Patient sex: F
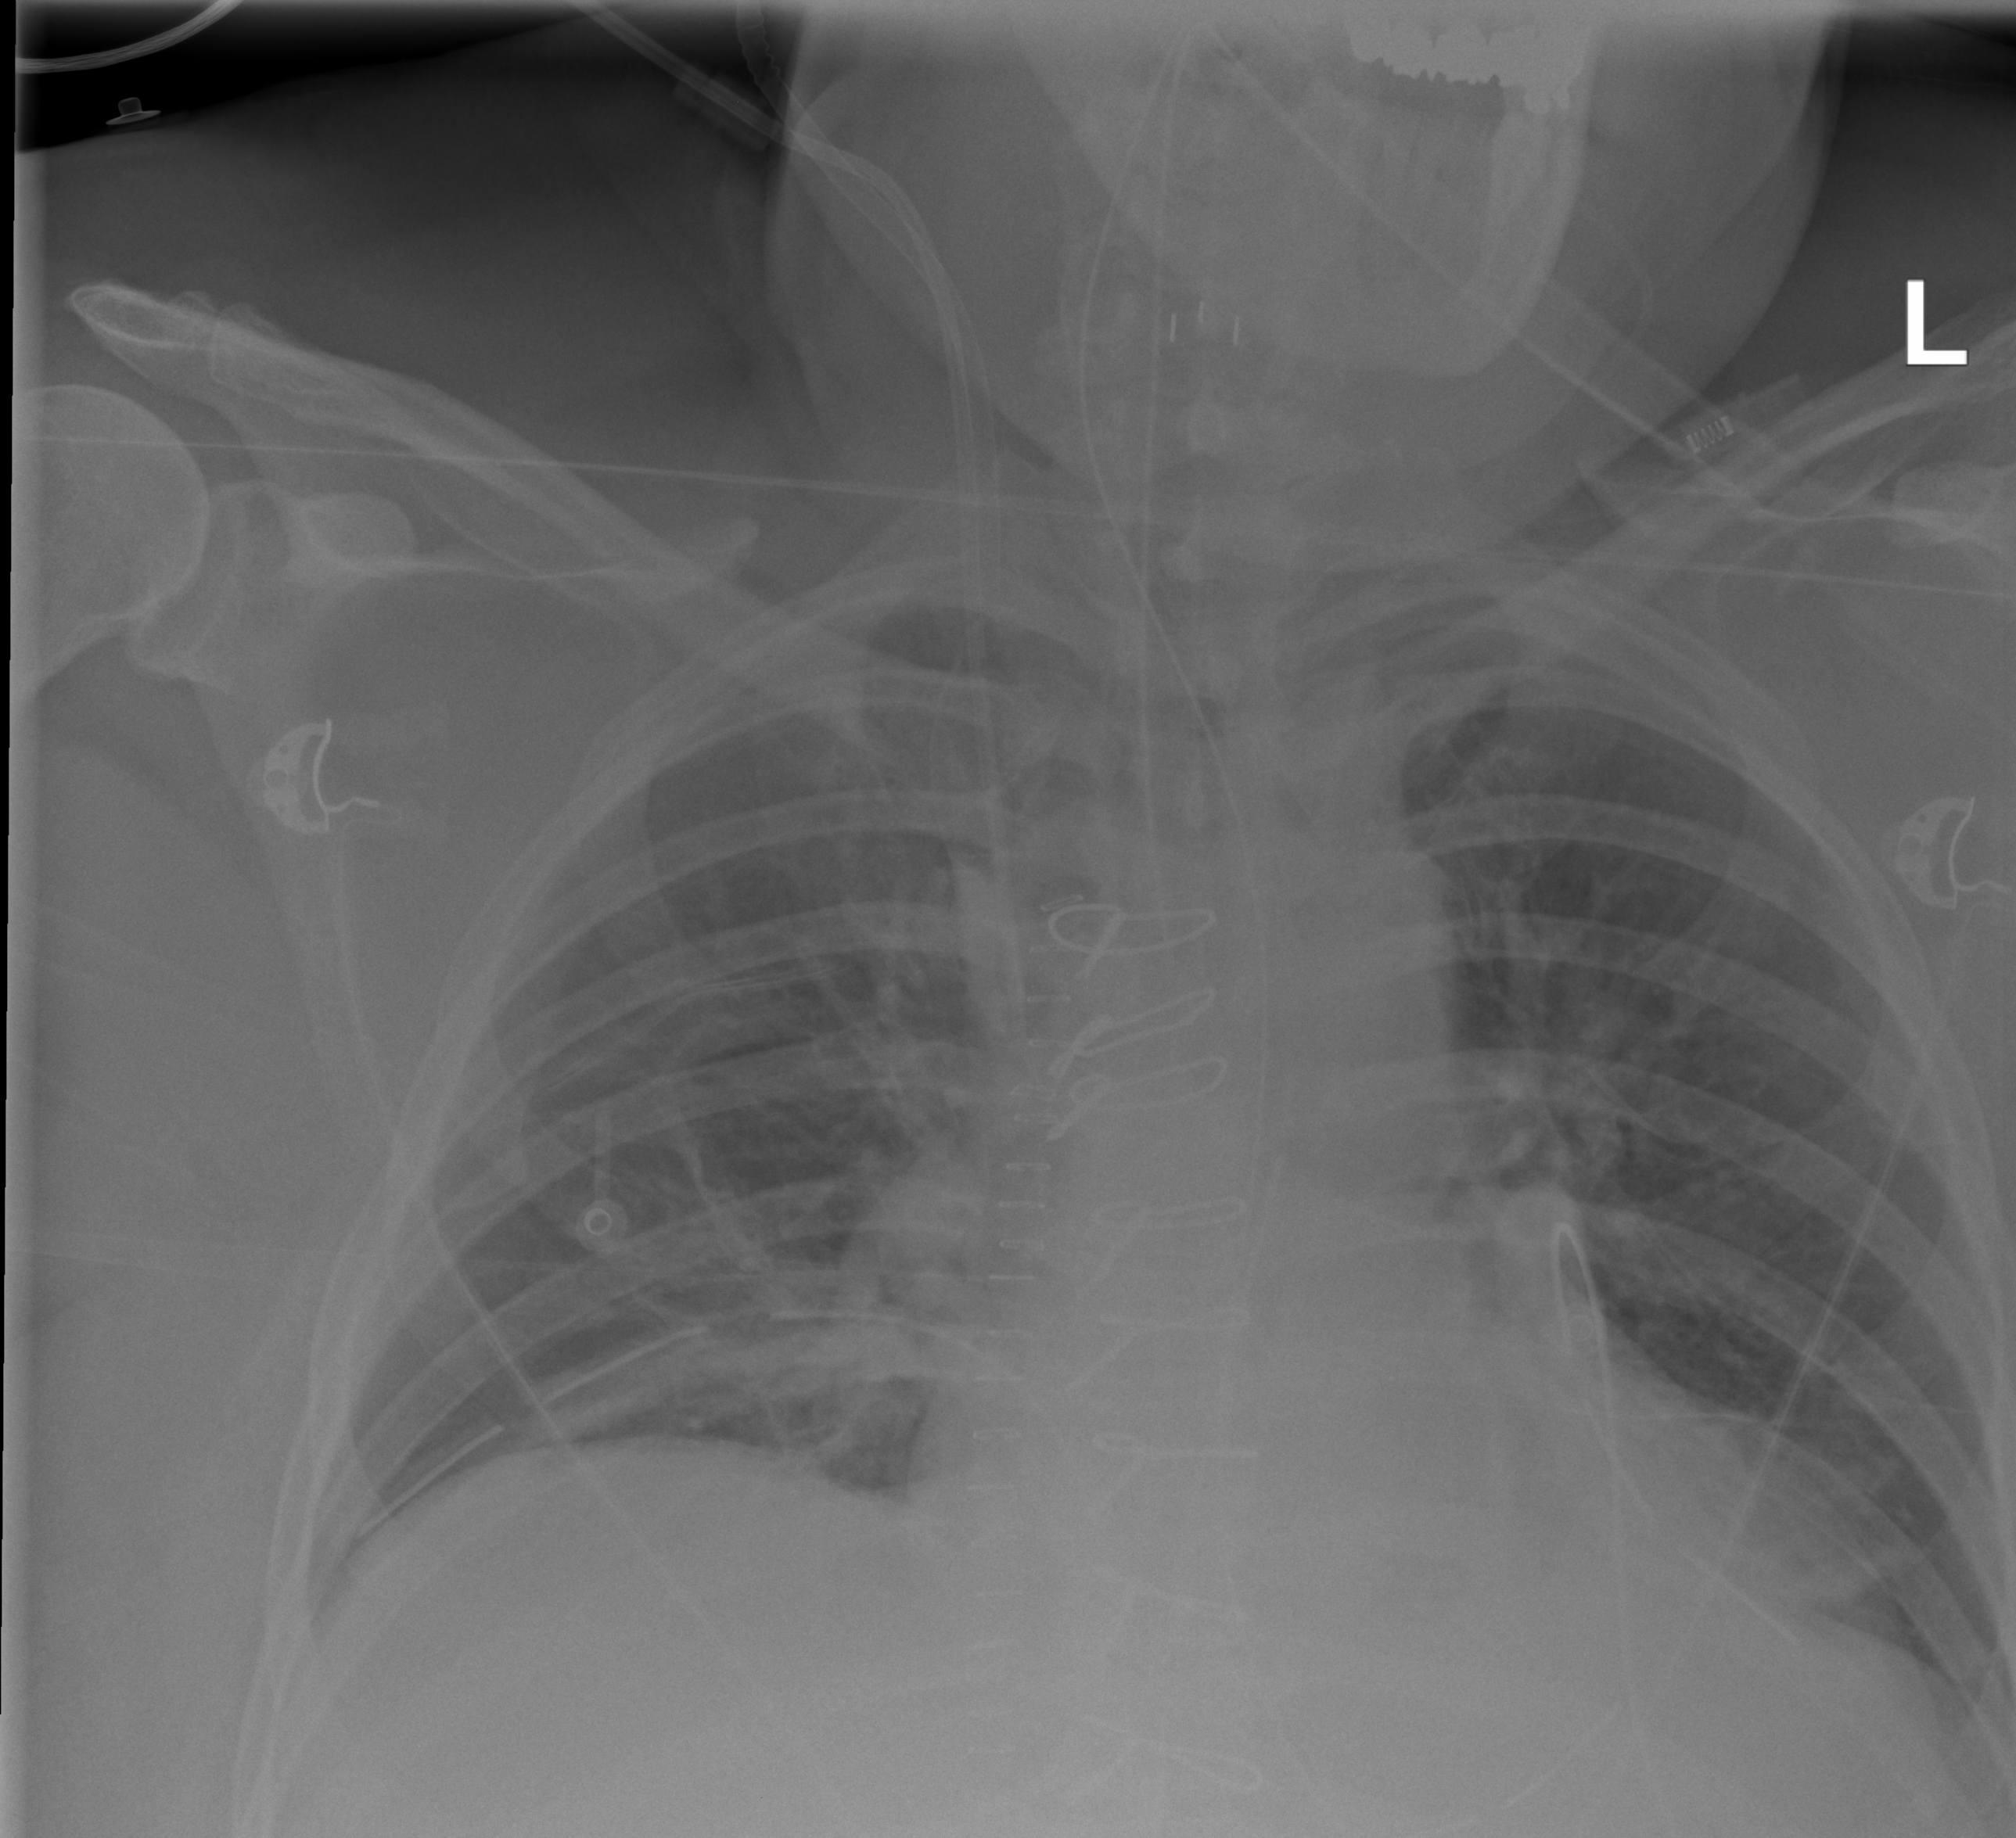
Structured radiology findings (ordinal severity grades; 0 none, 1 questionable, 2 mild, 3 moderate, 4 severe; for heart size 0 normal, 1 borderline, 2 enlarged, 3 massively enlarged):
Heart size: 1
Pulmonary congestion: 0
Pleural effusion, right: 0
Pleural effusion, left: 0
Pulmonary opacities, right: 0
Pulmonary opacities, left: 0
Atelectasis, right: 2
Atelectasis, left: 0